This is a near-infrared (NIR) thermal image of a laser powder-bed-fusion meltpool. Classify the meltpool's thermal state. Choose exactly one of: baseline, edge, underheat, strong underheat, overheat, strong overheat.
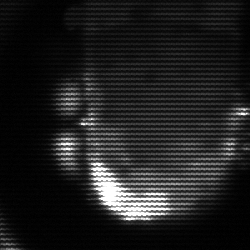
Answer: baseline